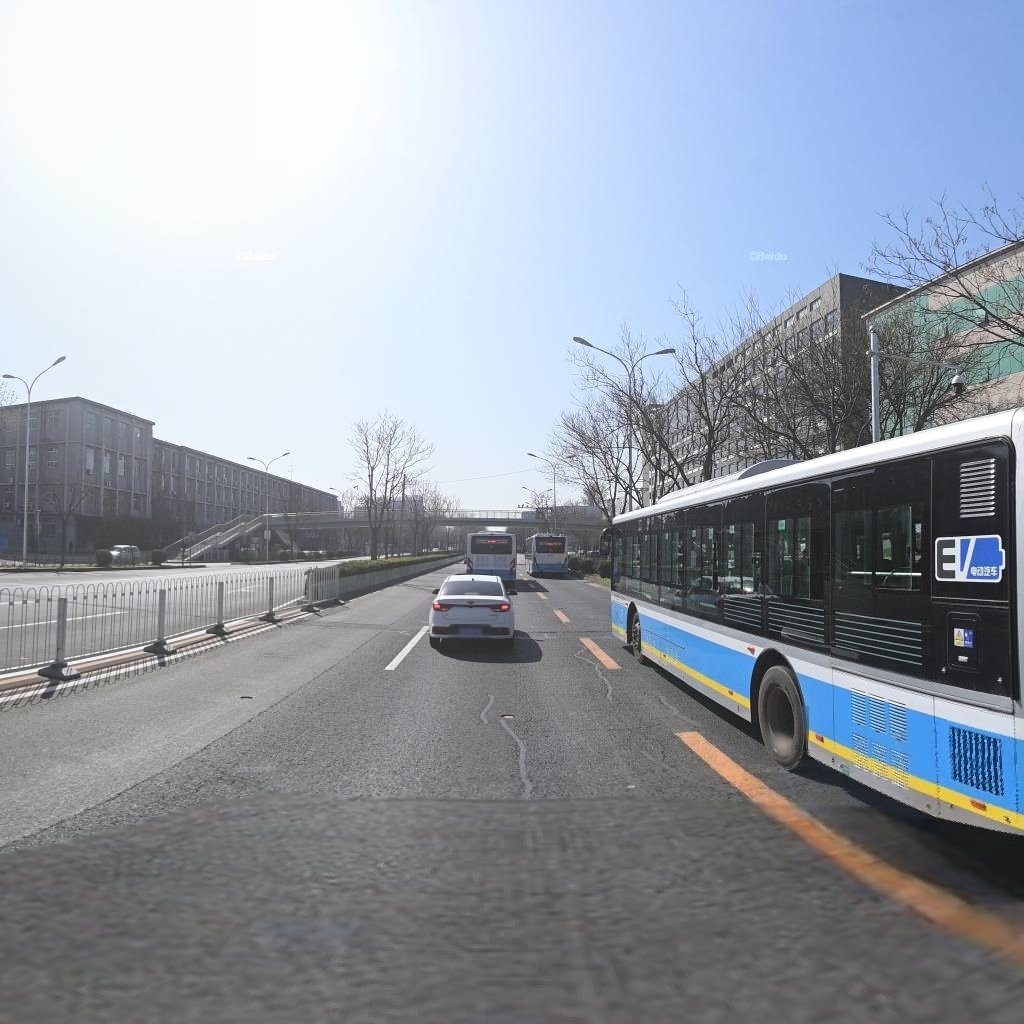
Region: Haidian
Road damage annotations: longitudinal patch, longitudinal patch, longitudinal patch, longitudinal patch, longitudinal patch, longitudinal crack, transverse crack, longitudinal crack